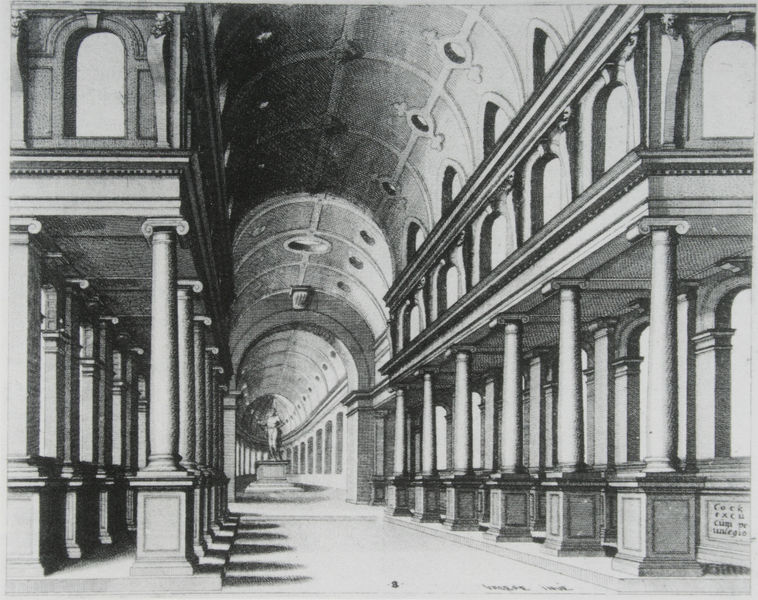
Titel: Architekturdarstellung aus "Scenographiae, sive Perspectivae..."
Künstler: Hieronymus Cock
Schlagwörter: schatten, weiß, licht, schwarz, skizze, säule, säulen, zeichnung, weg, architektur, lang, sockel, signatur, decke, rund, skulptur, statue, balkon, schrift, bogen, perspektive, rundbogen, verzierung, durchgang, podest, striche, halle, bögen, gang, gewölbe, palast, denkmal, schwarzweiß, bleistift, kapitelle, kapitell, villa, mittelgang, ionisch, dorisch, kupferstich, schraffierung, basilika, säulengang, palais, tonnengewölbe, perspektivisch, oberlicht, säulenpodest